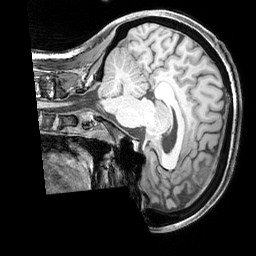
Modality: T1w
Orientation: sagittal
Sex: female
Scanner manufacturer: siemens
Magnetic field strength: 3 T
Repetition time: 2.3 s
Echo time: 0.00226 s